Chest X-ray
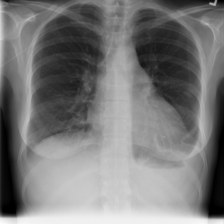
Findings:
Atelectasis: positive
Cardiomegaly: negative
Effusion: positive
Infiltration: negative
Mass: negative
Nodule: negative
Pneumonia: negative
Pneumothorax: negative
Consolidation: negative
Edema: negative
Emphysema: negative
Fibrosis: negative
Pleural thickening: negative
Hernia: negative